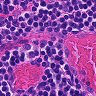
Metastatic tissue present: no